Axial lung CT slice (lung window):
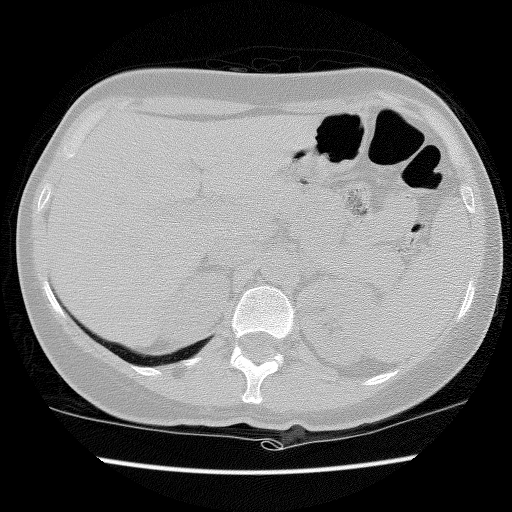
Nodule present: no